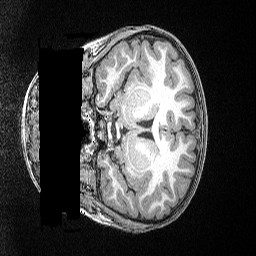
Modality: T1w
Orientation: coronal
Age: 83
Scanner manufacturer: siemens
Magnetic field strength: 3 T
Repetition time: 2.5 s
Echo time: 0.00347 s